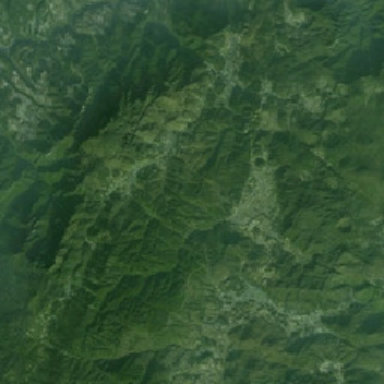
It is a quiet mountain range covered with lush forest .